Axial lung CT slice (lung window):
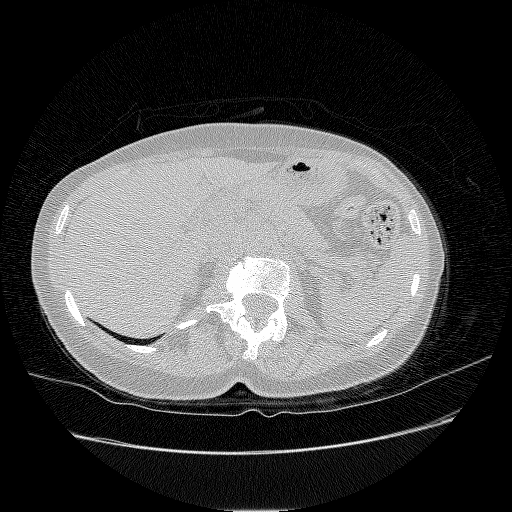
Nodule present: no